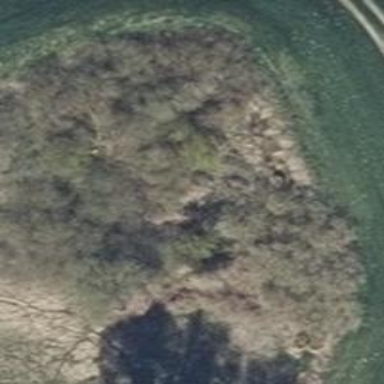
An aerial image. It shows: Patch of scrub vegetation.